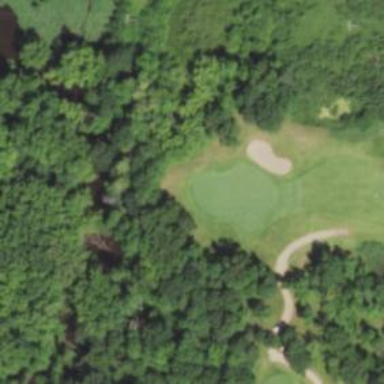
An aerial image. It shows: Golf hole.